Brain MRI, t1w sequence, axial 2D slice.
Patient: age 42, sex F, weight 78 kg, height 1.78 m
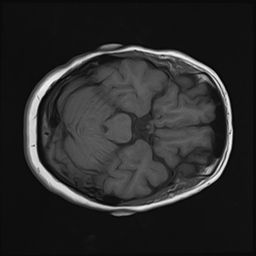